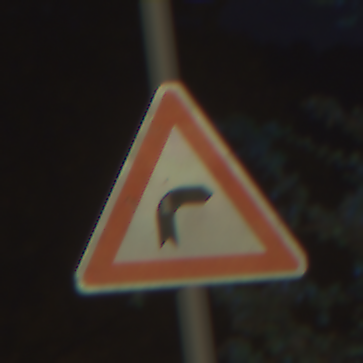
Verkehrszeichen: KurveRechts
Umgebung: Outdoor, Urban
Tageszeit: Night
Wetter: PartlyCloudy
Licht: Artificial
Jahreszeit: NotSpecified
Kontrast: HighContrast